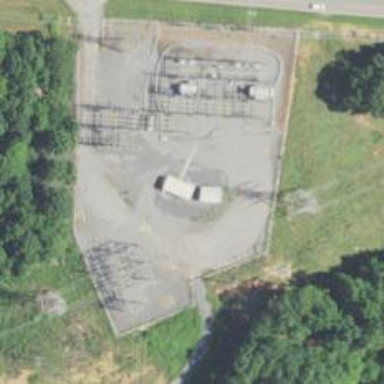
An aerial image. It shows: There is distribution substation enclosed by fence.